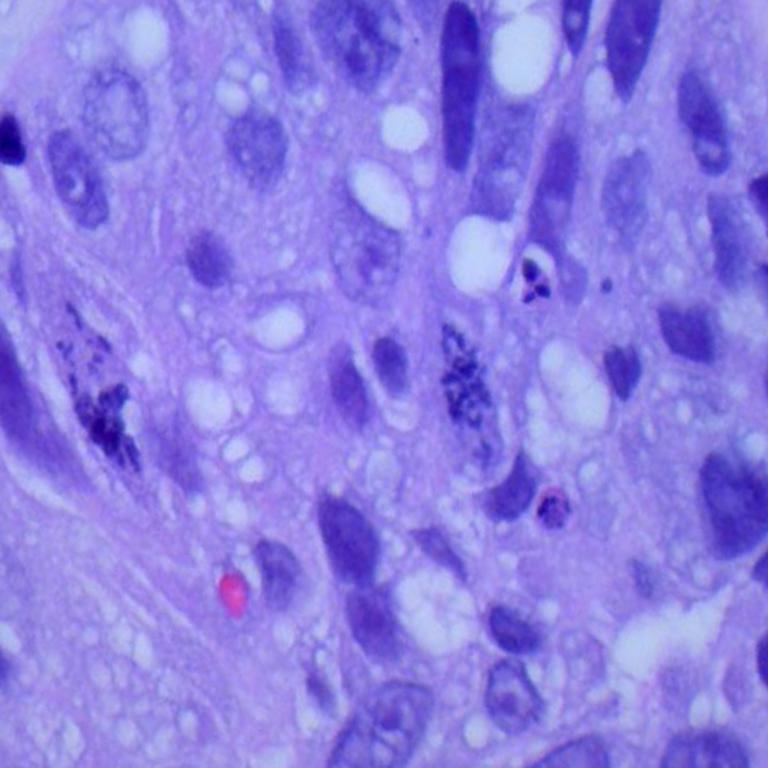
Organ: lung
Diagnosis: squamous carcinomas